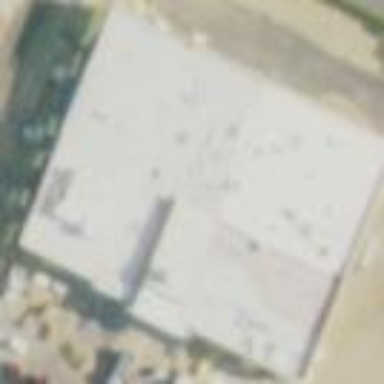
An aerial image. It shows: Fitness center building.